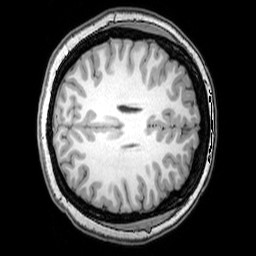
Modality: T1w
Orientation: axial
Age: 24
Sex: female
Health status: healthy
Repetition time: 0.081 s
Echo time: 0.037 s